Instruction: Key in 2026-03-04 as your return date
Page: home
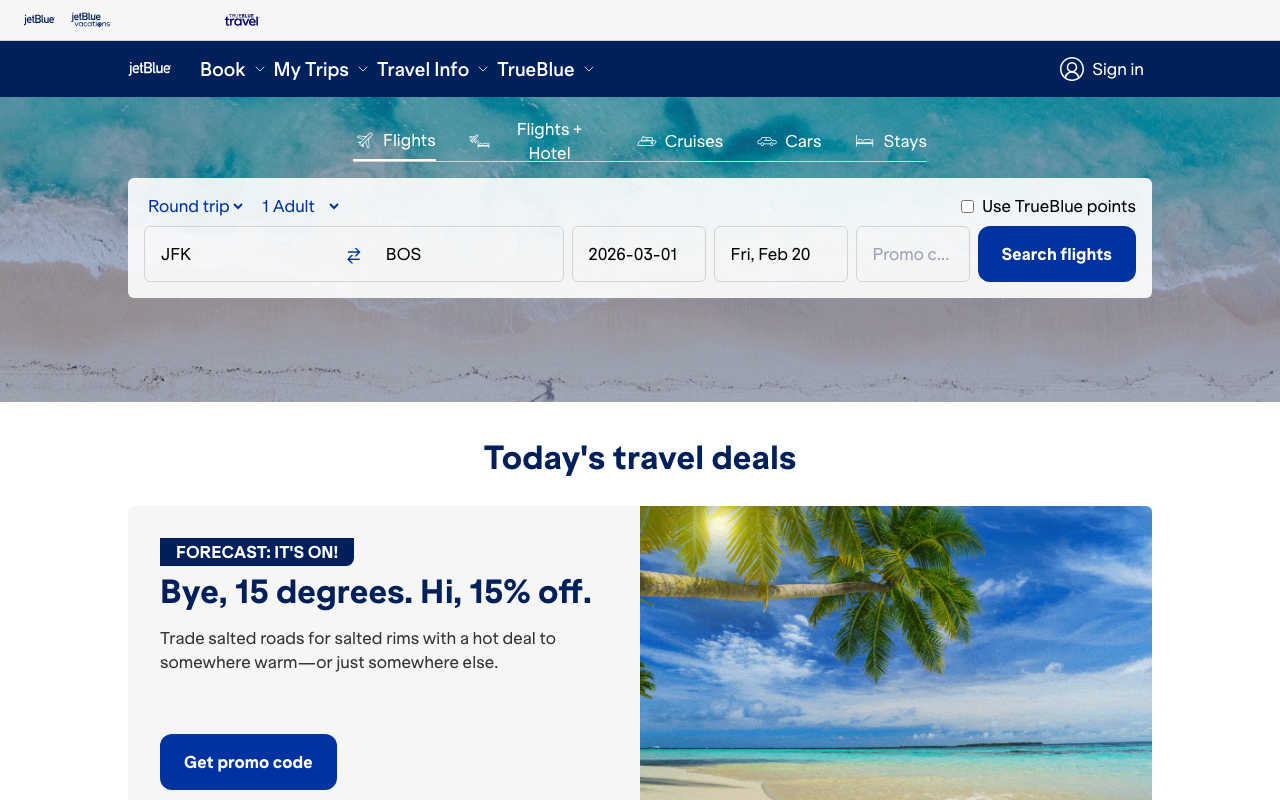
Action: type